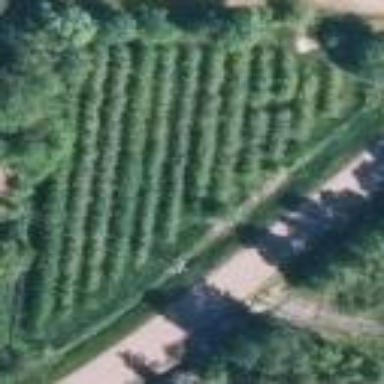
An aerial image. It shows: Orchard.